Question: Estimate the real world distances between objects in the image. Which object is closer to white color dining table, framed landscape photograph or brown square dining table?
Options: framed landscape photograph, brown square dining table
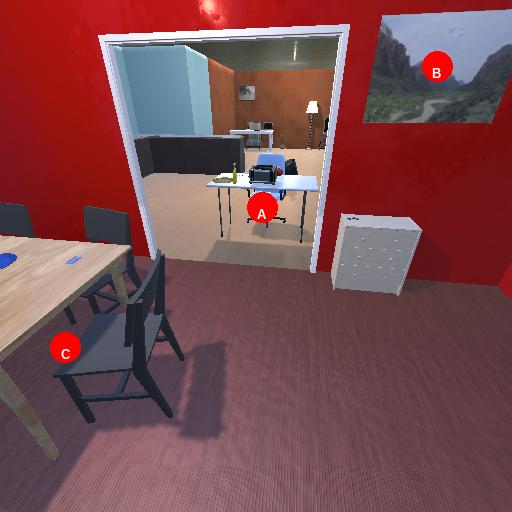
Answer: framed landscape photograph